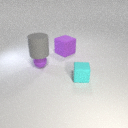
small purple rubber sphere behind small cyan rubber cube